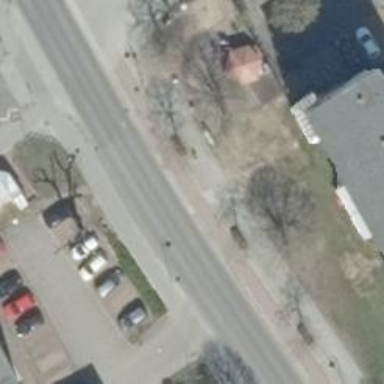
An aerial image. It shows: Broadleaved deciduous tree on the street.